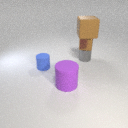
small gray metal cylinder below small brown metal cube